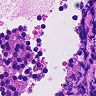
Metastatic tissue present: no